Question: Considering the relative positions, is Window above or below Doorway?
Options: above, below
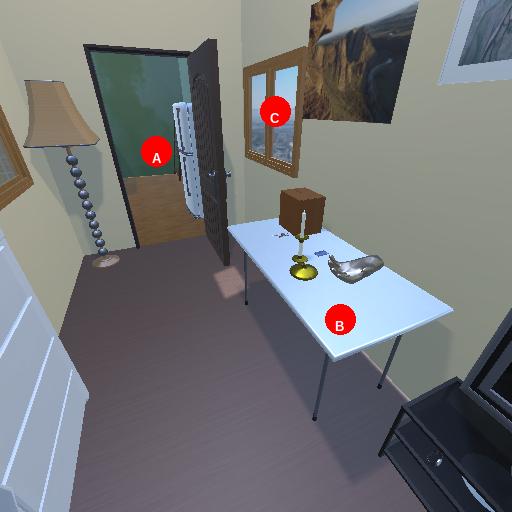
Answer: above